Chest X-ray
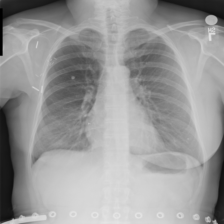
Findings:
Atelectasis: negative
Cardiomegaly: negative
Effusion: negative
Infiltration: negative
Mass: negative
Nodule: negative
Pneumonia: negative
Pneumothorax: negative
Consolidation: negative
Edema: negative
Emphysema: negative
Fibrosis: negative
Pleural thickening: negative
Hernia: negative